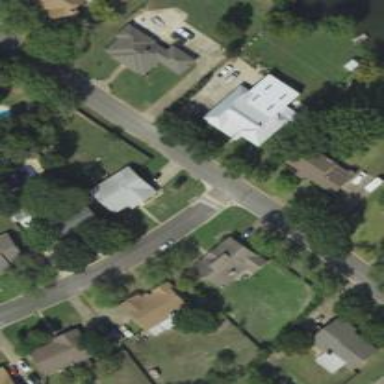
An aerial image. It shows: Residential road.